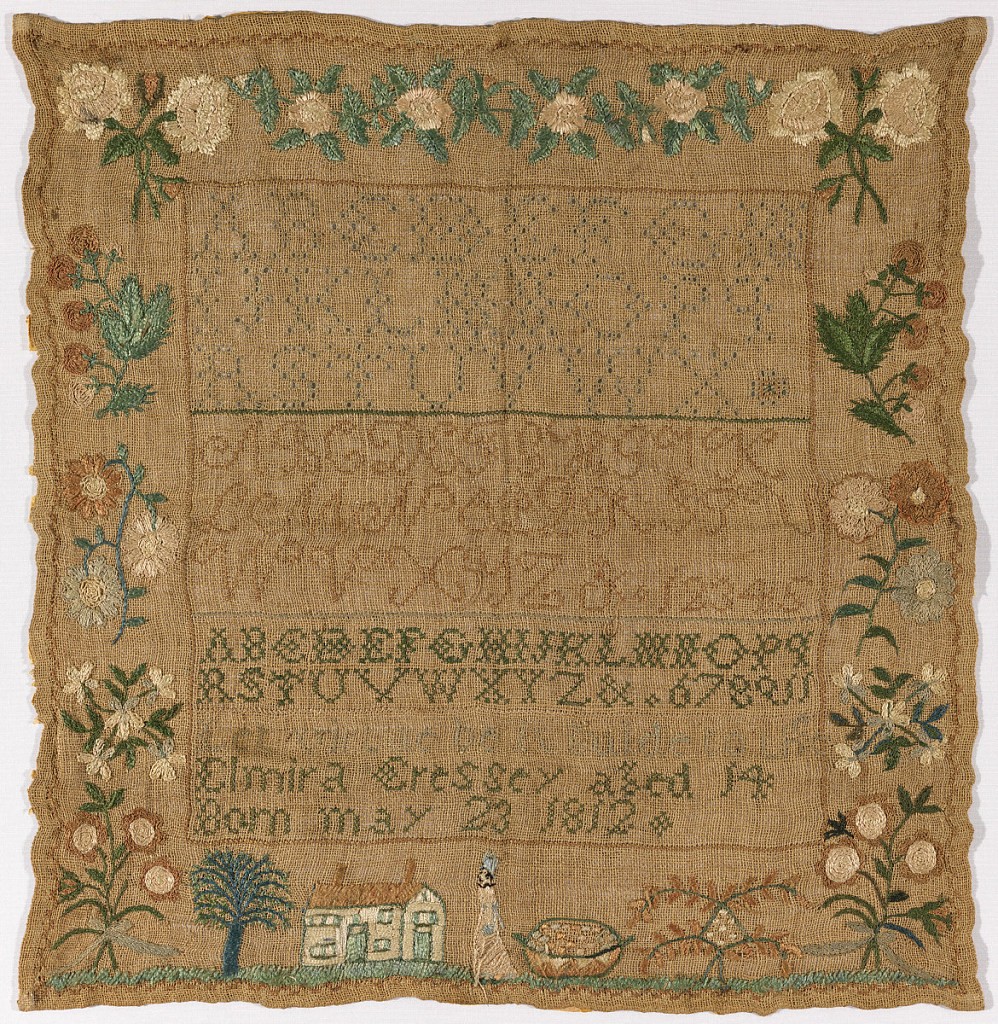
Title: Sampler
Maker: Elmira Cressey, American, b. 1812
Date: ca. 1826
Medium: silk embroidery on linen foundation Technique: embroidered in cross, chain, satin, eye, stem and speckling stitches on plain weave foundation; counted and uncounted stitches
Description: The field contains three alphabets, two ampersands, two sets of numerals and an inscription:
Let virtue be a guide to thee Elmira Cressey aged 14 Born May 23 1812

With a wide border of floral sprigs on three sides, and at the bottom a scene with a house, a figure and a basket of fruit.